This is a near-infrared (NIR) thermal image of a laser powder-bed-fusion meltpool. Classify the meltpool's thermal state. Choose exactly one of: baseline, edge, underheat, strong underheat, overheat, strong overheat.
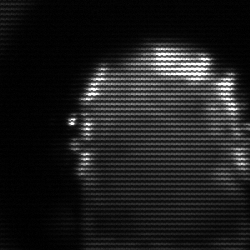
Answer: baseline